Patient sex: M
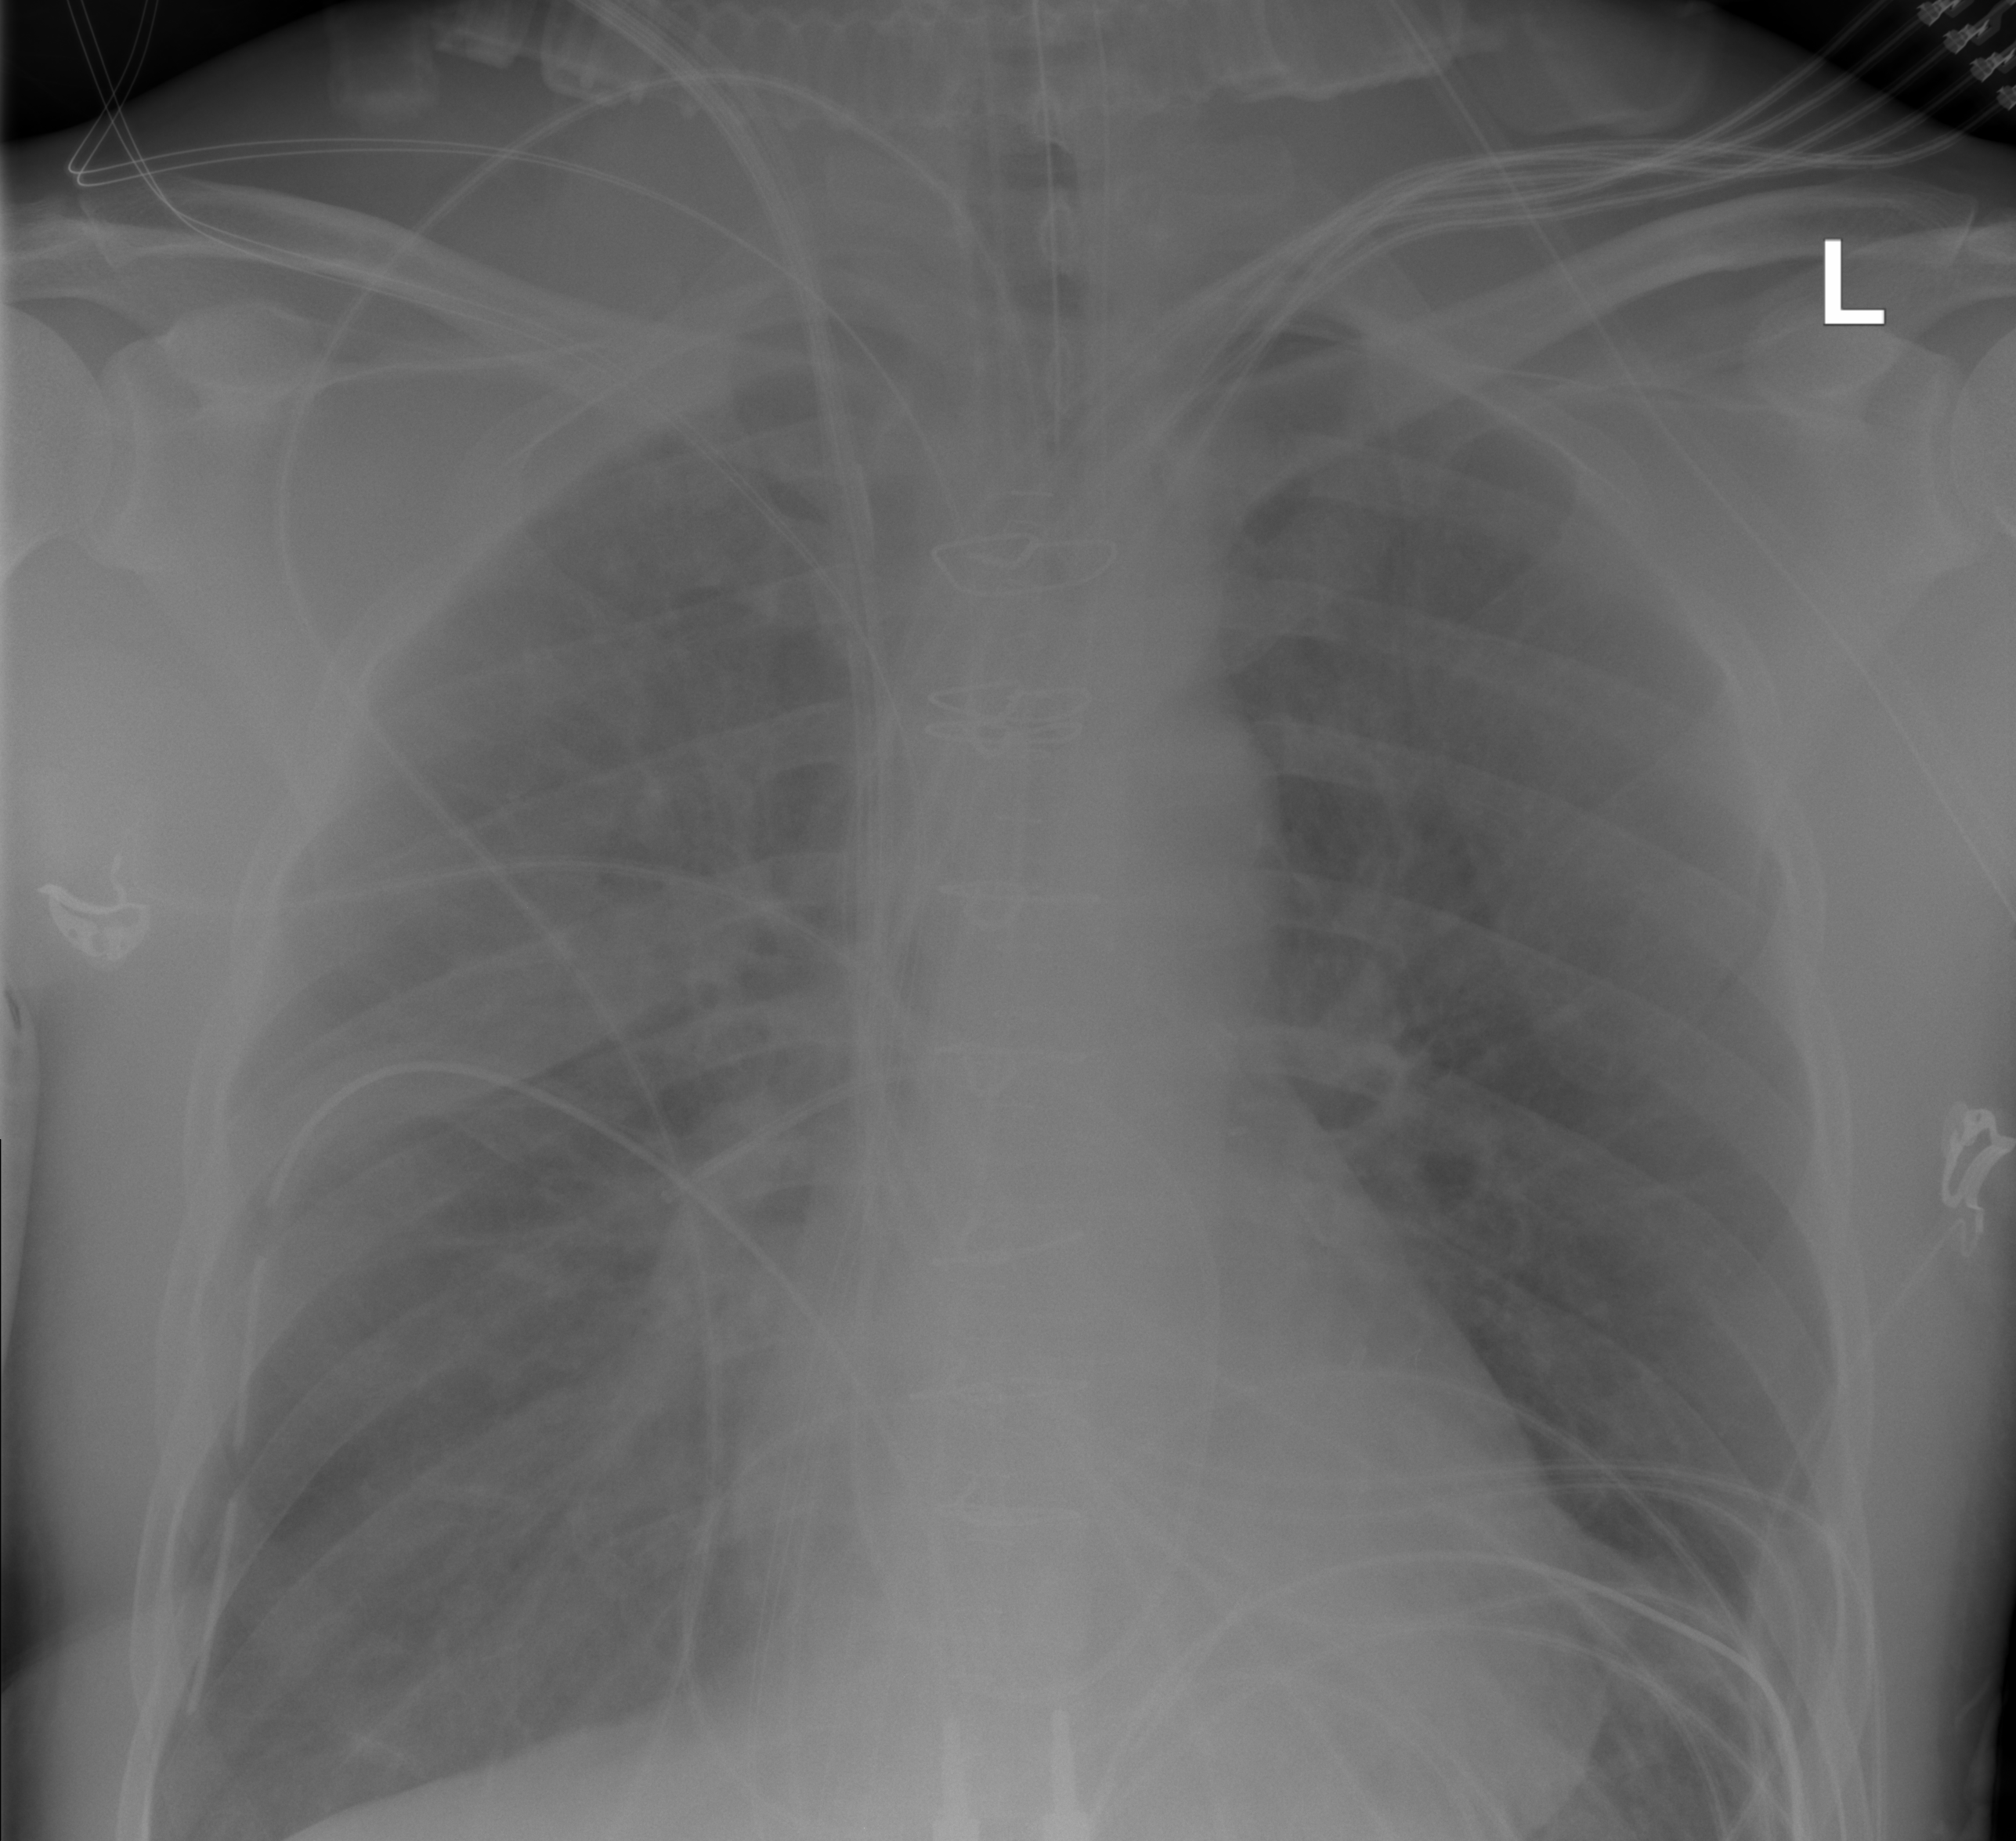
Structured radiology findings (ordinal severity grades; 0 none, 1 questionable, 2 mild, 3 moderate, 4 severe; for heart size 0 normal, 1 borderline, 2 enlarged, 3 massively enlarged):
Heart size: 0
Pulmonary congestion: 2
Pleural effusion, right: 0
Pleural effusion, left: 0
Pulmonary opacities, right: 0
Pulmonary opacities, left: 0
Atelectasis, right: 0
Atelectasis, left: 0